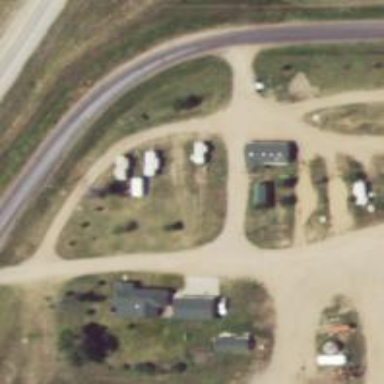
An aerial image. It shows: Campsite designated for tourism.